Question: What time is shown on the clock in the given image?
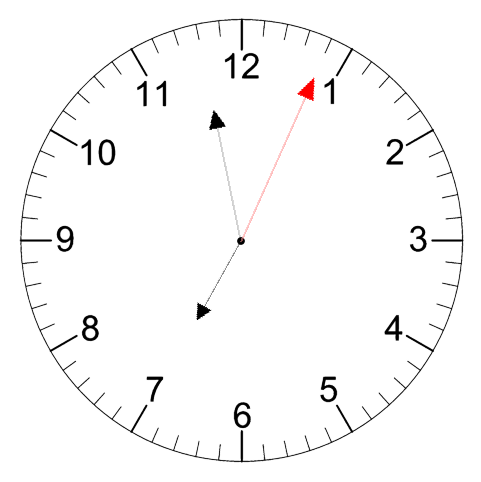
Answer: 06:58:04